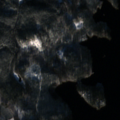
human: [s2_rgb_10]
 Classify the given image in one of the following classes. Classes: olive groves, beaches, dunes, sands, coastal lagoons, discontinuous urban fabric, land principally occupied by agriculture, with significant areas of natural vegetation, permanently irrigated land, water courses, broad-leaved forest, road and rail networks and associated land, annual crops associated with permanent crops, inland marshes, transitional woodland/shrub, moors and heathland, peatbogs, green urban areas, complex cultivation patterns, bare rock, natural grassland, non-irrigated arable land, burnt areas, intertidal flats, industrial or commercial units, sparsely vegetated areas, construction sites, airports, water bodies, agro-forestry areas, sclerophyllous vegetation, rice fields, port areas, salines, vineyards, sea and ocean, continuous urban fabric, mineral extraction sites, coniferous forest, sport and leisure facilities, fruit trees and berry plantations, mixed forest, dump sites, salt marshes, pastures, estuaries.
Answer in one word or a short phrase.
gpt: coniferous forest, mixed forest, transitional woodland/shrub, water bodies